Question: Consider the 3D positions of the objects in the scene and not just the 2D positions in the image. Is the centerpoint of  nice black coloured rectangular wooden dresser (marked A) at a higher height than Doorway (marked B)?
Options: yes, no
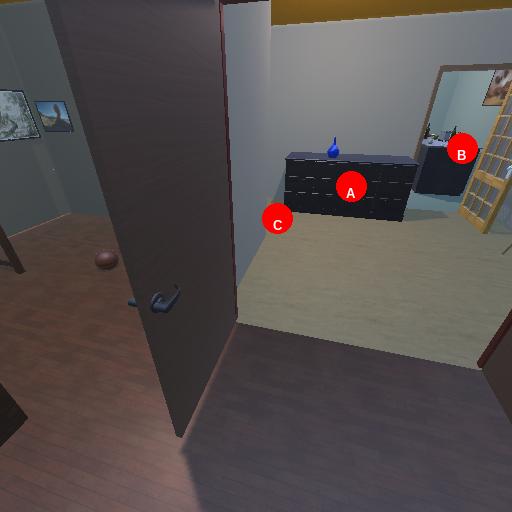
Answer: yes